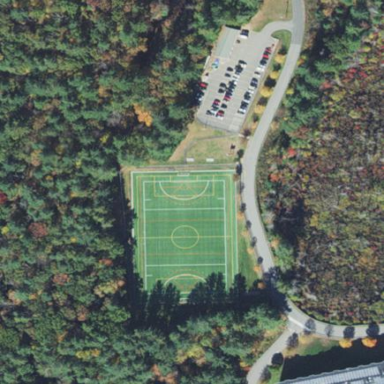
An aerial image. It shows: Pitch designated for soccer and field hockey sports.